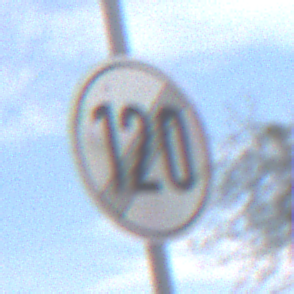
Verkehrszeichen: EndeGeschwindigkeit120
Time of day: Midday
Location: Outdoor (RoadRail)
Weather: PartlyCloudy
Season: NotSpecified
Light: Natural